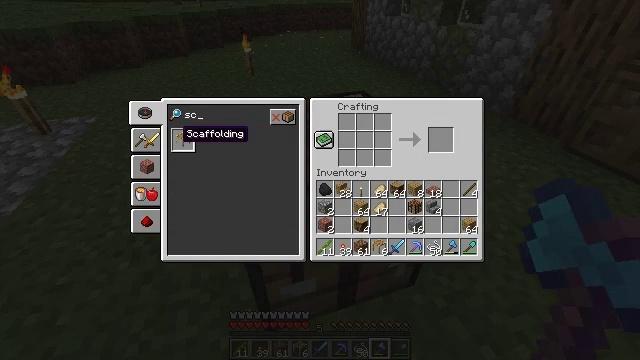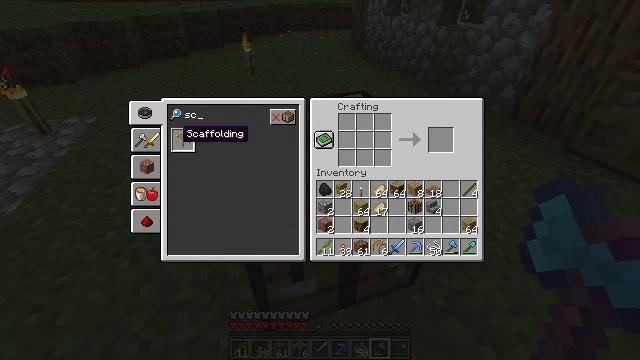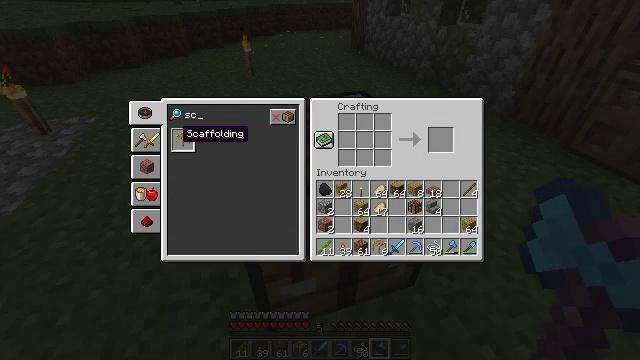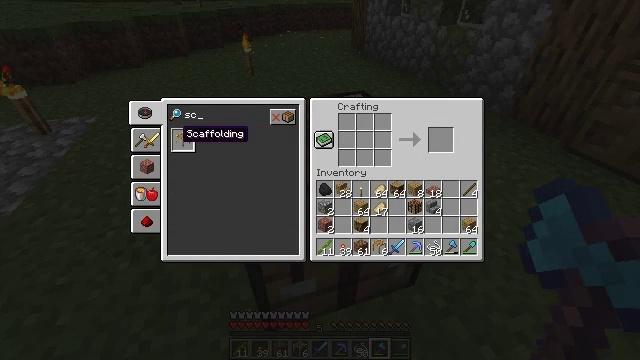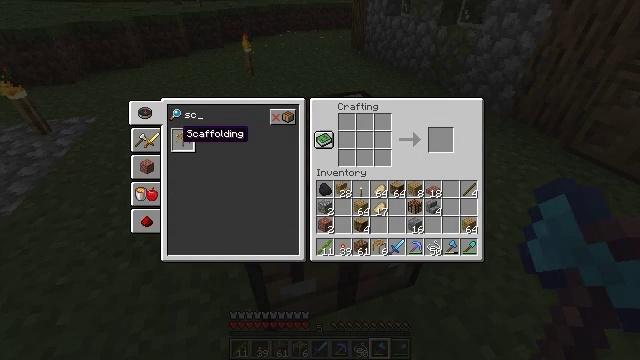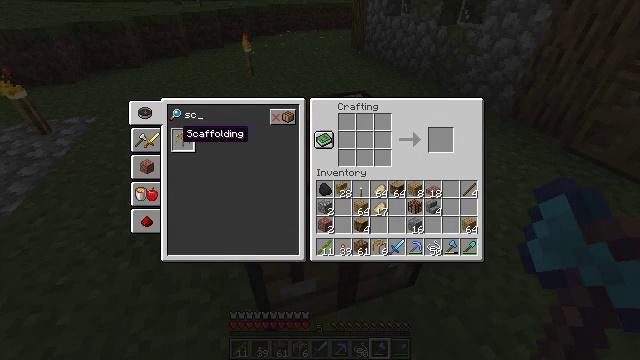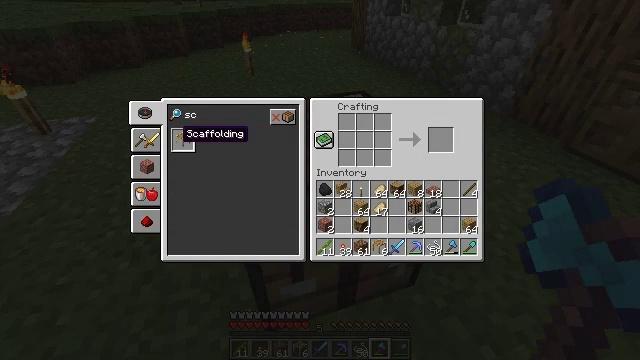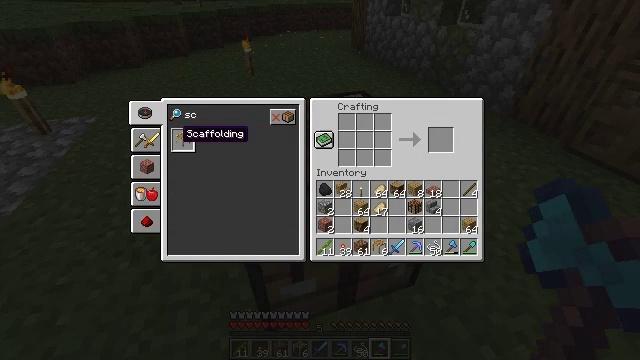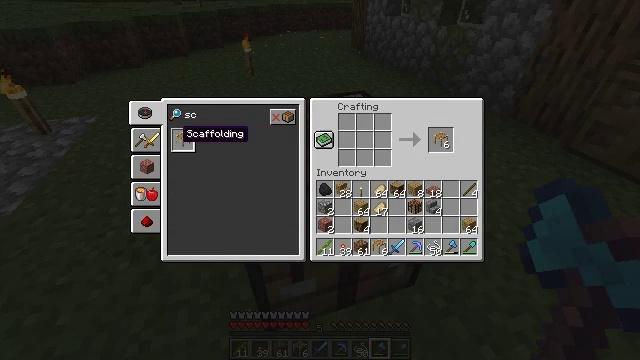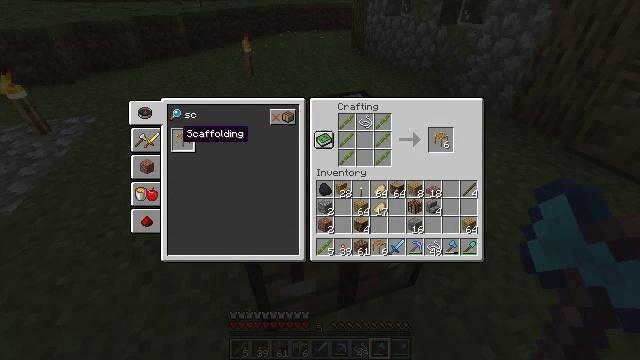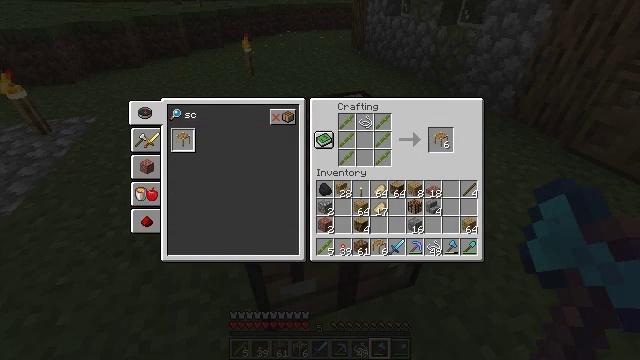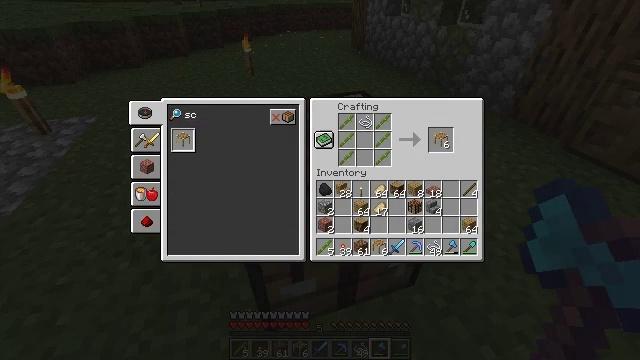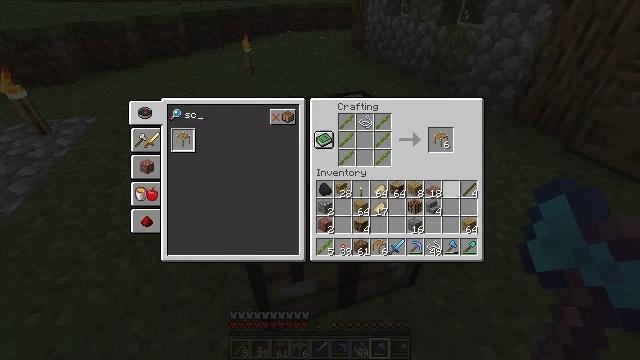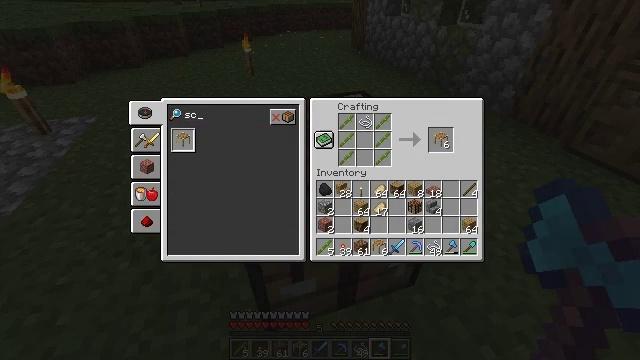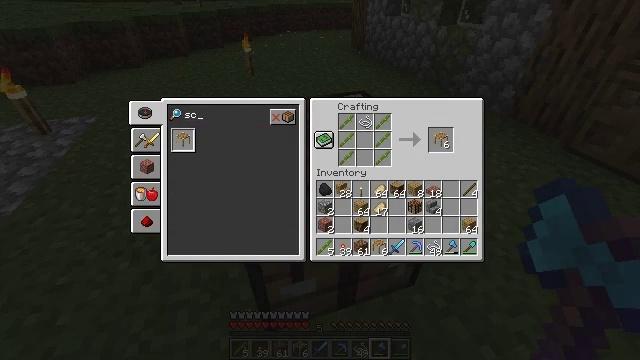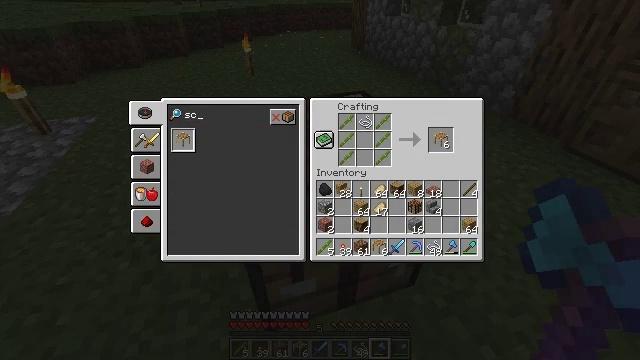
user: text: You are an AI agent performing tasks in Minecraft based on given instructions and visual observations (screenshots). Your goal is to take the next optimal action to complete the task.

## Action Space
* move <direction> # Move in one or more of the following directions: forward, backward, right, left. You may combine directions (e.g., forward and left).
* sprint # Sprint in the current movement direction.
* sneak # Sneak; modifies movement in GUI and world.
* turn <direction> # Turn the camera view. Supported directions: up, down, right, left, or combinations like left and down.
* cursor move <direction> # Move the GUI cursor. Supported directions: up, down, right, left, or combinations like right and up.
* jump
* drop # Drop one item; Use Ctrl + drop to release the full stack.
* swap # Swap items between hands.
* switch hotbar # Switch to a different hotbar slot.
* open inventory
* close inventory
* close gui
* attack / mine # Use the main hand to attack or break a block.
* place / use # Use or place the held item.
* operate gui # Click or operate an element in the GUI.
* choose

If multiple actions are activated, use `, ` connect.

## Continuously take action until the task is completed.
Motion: motion action
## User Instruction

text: Craft some scaffolding.
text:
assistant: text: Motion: sneak
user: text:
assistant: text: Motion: sneak
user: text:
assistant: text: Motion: sneak, operate gui
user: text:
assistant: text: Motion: sneak, operate gui
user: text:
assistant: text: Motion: sneak, operate gui
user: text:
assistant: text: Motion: sneak
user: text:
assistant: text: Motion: sneak
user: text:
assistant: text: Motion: sneak
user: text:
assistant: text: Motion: sneak
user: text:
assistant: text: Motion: sneak, cursor move right and down
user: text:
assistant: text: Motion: sneak, cursor move right and down
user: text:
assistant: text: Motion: sneak, cursor move right and down
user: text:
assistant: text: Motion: sneak, cursor move right
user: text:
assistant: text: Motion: sneak
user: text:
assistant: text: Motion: sneak, cursor move up
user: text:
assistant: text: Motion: sneak, cursor move left and up
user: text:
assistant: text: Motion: sneak, cursor move left and up
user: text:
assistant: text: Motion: sneak, cursor move left and up
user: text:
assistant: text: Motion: sneak
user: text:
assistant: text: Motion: sneak
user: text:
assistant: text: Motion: sneak
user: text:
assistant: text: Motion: sneak
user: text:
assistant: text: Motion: sneak
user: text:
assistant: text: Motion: sneak
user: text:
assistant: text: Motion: sneak
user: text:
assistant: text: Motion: sneak, operate gui
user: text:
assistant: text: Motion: sneak, operate gui
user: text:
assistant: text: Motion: sneak, operate gui
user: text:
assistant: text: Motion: sneak
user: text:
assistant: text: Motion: sneak